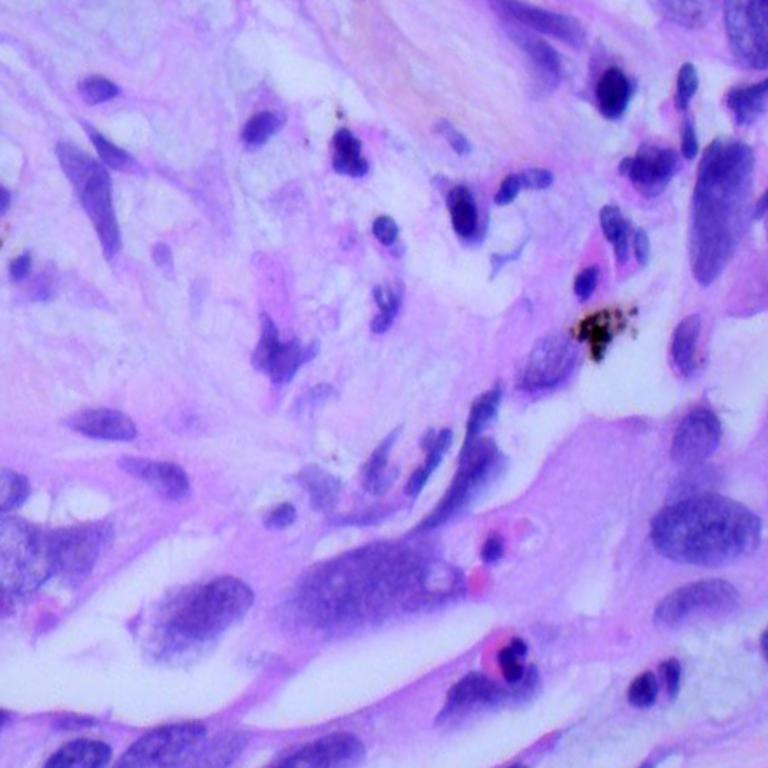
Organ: lung
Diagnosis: adenocarcinomas